You are looking at the short-time Fourier spectrogram of a rotating shaft's vibration signal. What is the most likely rotor condition (normal, misalignment, unbalance, looseness)?
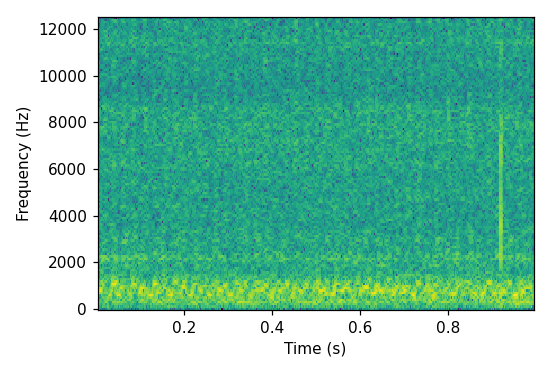
Answer: normal